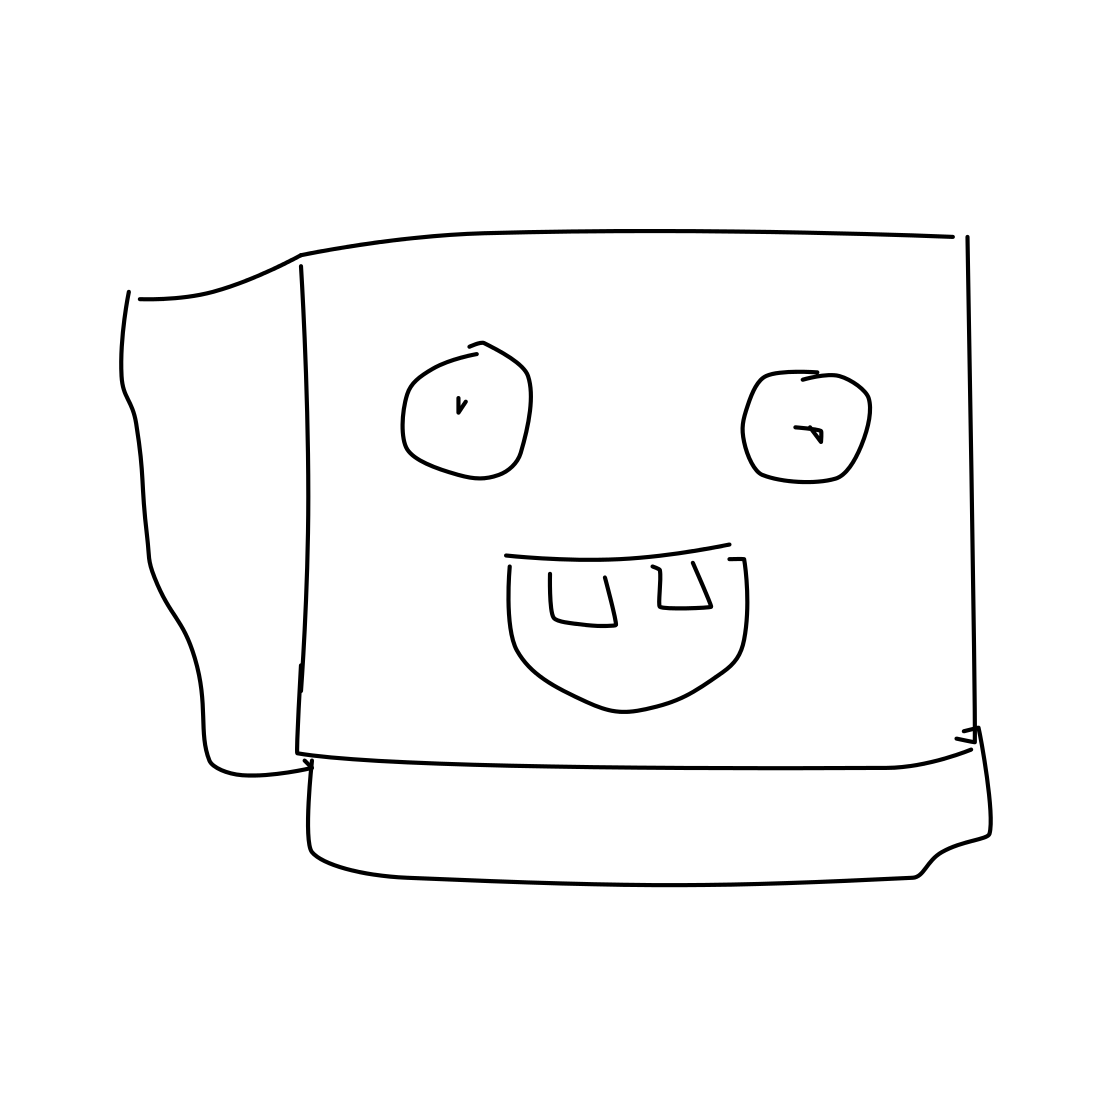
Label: sponge bob